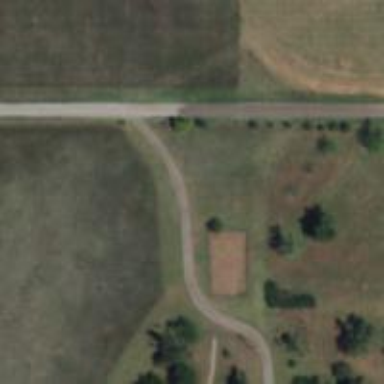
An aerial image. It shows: Driveway.